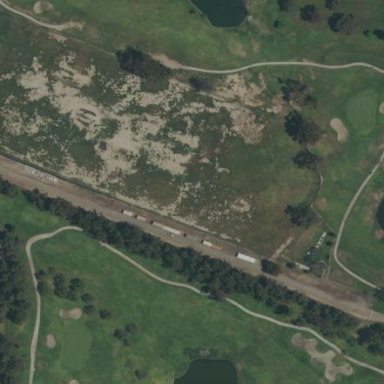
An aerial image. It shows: Grassy area designated for driving range golf.